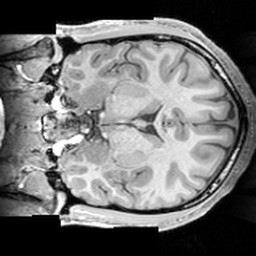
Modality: T1w
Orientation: coronal
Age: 23
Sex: male
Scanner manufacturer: siemens
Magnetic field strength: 3 T
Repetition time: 1.63 s
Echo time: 0.00311 s